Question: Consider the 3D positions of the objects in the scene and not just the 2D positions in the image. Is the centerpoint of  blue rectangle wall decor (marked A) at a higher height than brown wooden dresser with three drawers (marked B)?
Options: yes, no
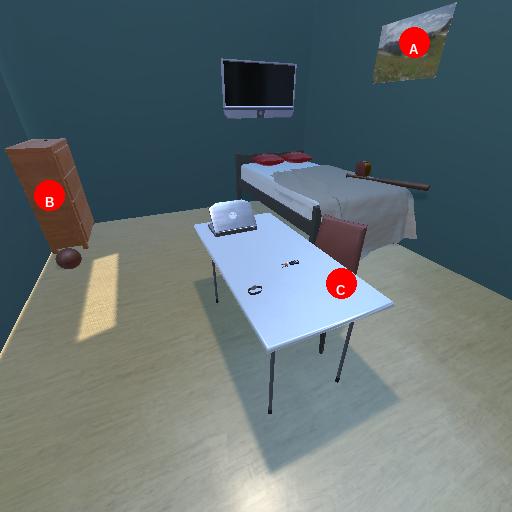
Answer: yes